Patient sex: M
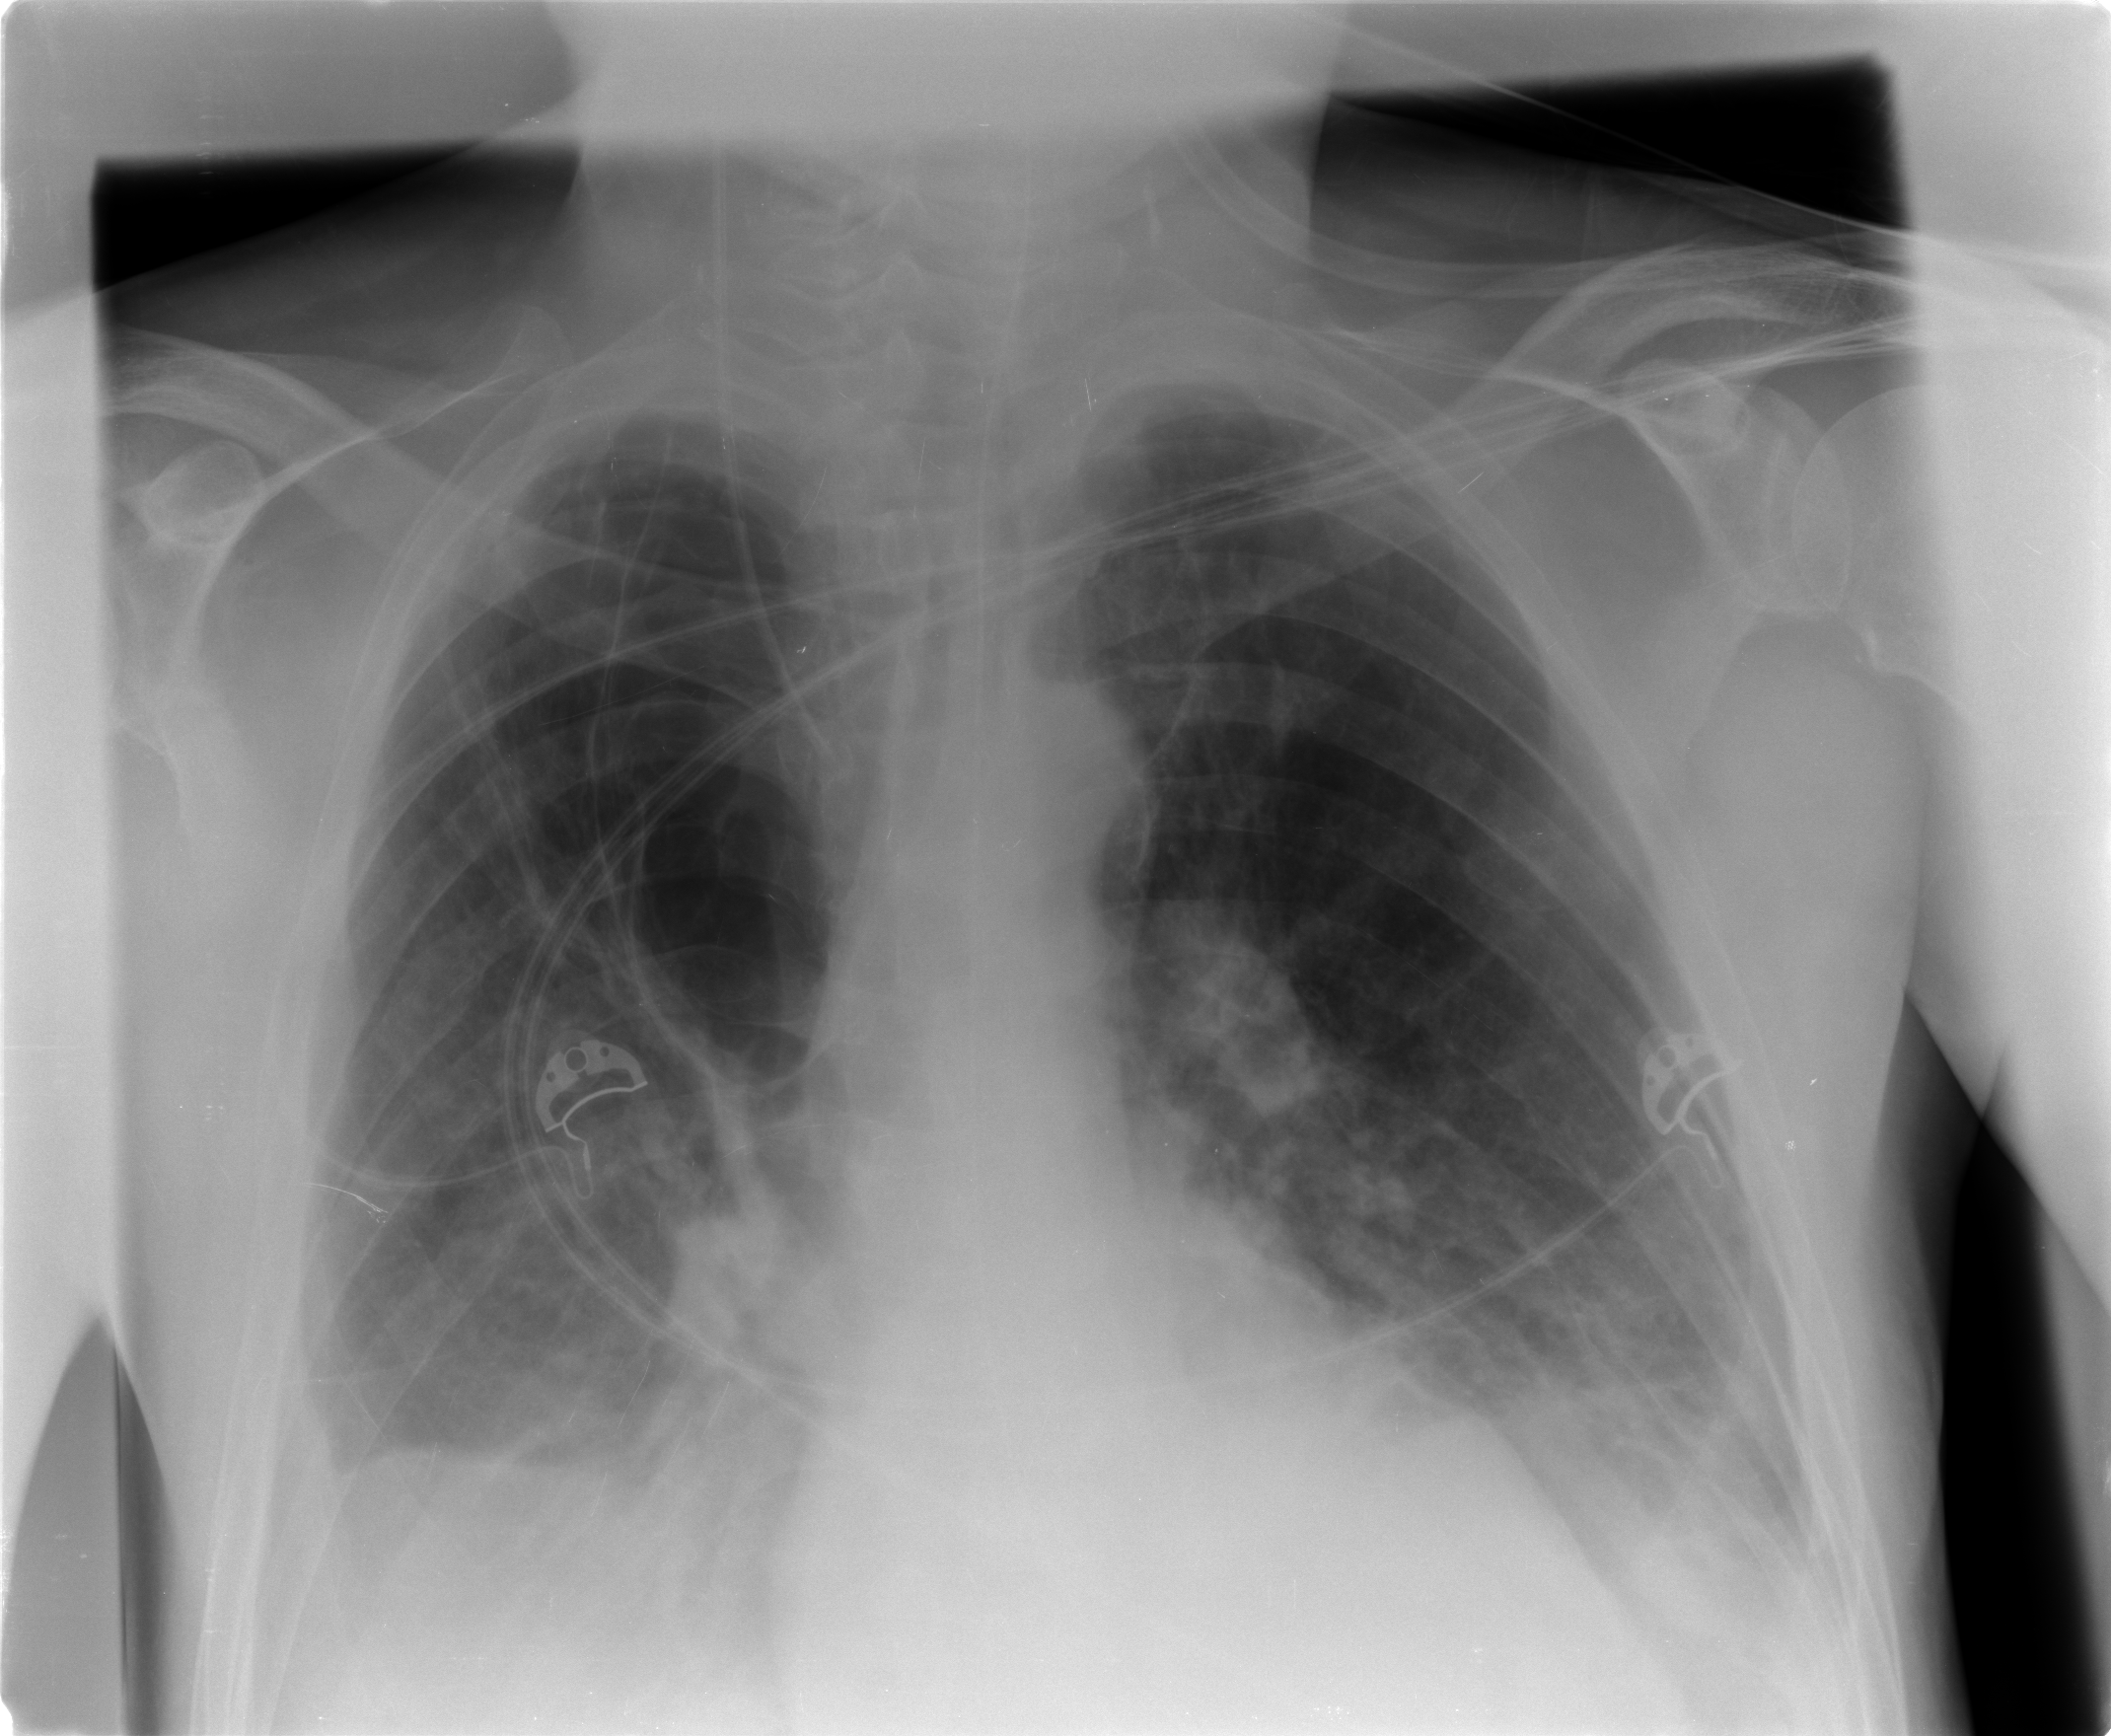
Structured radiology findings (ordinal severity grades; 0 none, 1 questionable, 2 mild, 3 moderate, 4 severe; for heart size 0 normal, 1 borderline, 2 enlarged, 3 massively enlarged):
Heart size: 0
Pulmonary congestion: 0
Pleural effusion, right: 2
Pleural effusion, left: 2
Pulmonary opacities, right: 0
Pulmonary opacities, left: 0
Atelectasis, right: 2
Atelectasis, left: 2